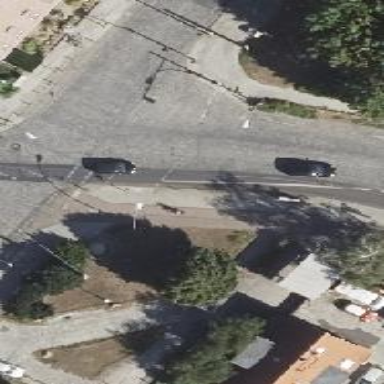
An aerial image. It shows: Crossing with traffic signals.